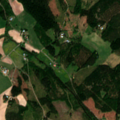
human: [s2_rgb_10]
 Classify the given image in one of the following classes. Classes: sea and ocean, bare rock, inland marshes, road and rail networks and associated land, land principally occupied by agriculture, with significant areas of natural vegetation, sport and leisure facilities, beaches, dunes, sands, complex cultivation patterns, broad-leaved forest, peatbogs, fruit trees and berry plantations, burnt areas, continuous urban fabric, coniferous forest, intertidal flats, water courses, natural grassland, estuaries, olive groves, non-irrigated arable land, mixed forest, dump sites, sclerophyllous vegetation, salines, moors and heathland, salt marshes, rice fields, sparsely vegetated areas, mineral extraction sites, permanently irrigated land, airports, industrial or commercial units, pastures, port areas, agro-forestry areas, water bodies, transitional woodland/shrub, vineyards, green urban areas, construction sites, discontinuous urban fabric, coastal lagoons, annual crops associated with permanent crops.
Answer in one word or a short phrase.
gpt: non-irrigated arable land, land principally occupied by agriculture, with significant areas of natural vegetation, coniferous forest, mixed forest, transitional woodland/shrub